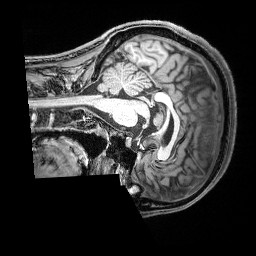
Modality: T1w
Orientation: sagittal
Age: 23
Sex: male
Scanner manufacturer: siemens
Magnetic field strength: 3 T
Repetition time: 2.53 s
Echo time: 0.00388 s